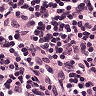
Metastatic tissue present: no